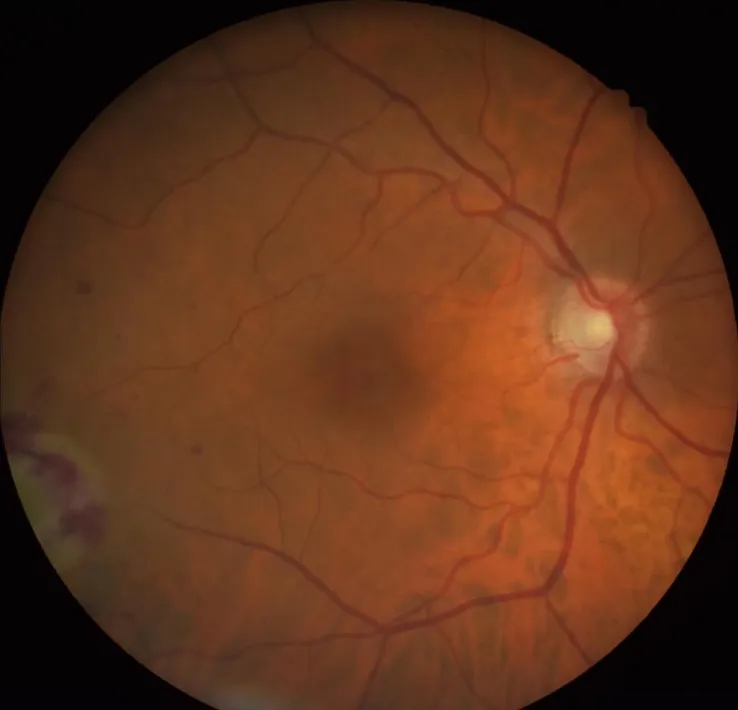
Image showing the right choroidal abscess.
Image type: ophthalmic_imaging (fundus_photograph)